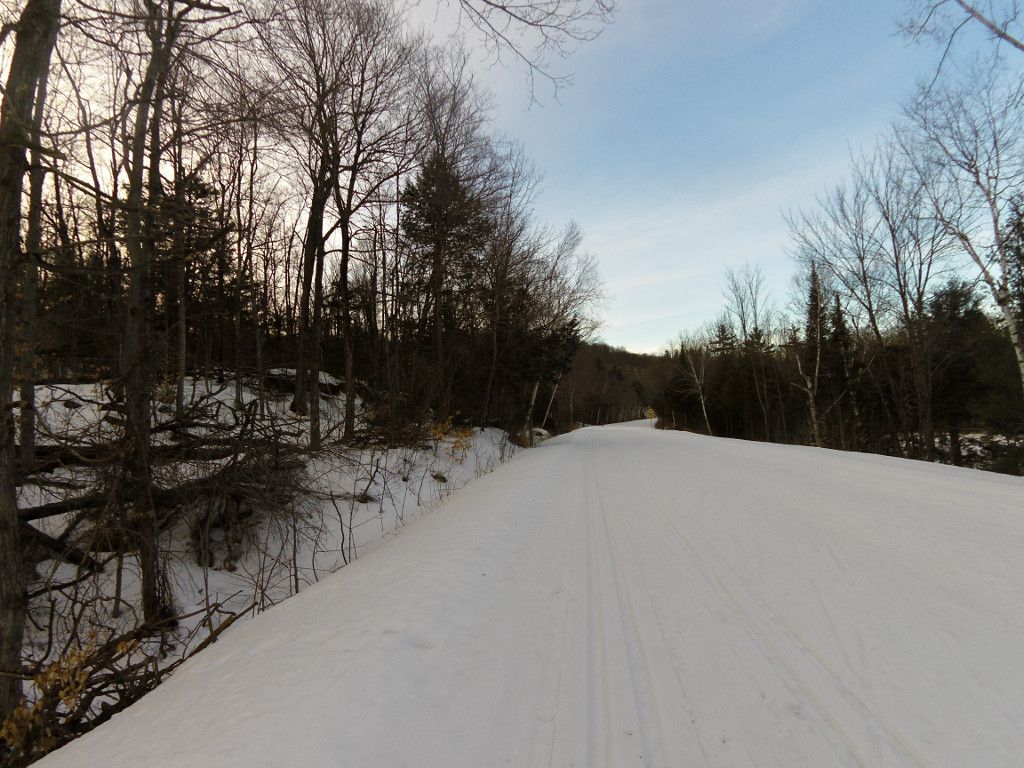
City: ottawa-gatineau